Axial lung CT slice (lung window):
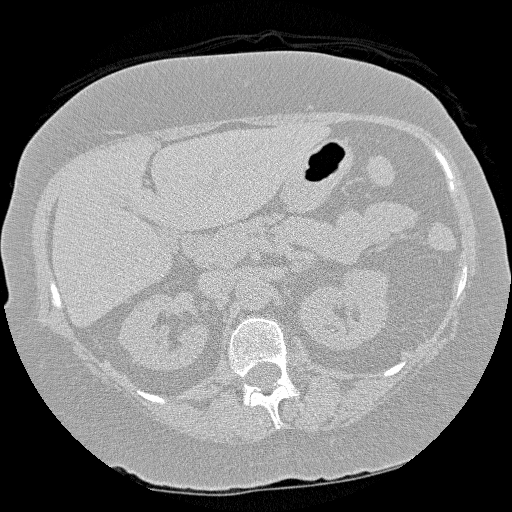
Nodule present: no